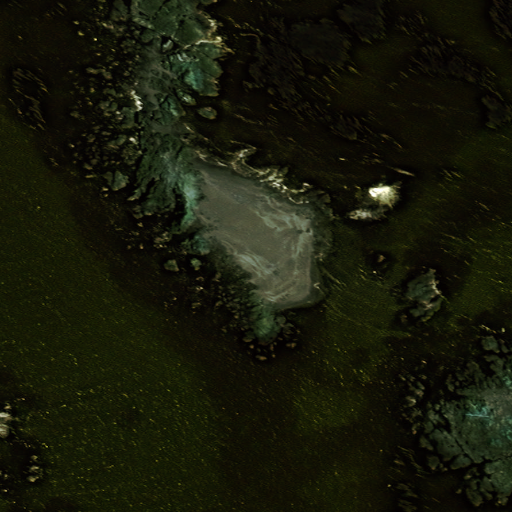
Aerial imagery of island in Alaska named Lotus Island containing only unknown